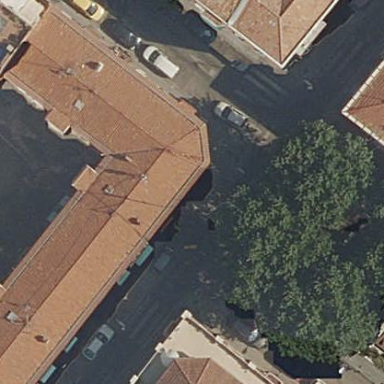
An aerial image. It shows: View of apartment building.